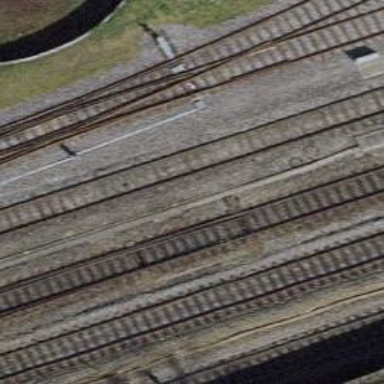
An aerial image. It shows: Railway switch.